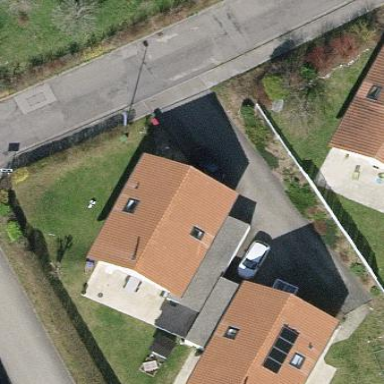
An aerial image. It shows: Residential building.